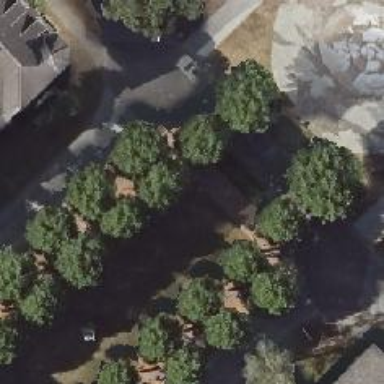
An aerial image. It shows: Row of broadleaved trees with semi-evergreen leaves.